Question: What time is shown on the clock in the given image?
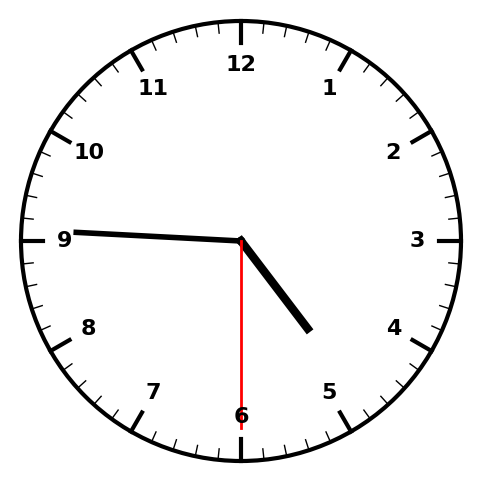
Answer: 04:45:30